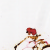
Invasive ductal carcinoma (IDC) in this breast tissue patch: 0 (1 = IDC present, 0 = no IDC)